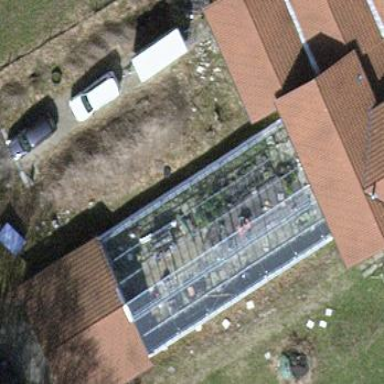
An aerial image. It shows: Greenhouse.